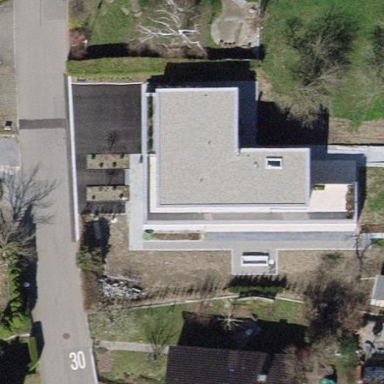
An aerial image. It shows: Detached building with flat roof.